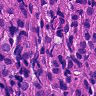
Metastatic tissue present: yes